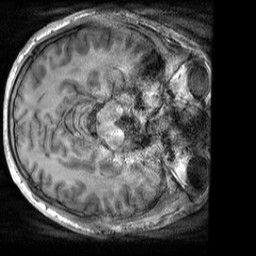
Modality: T1w
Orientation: axial
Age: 26
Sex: male
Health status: healthy
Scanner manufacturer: siemens
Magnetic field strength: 3 T
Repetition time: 2 s
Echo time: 0.00232 s